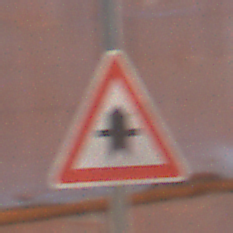
Verkehrszeichen: Vorfahrt
Umgebung: Outdoor, Nature
Tageszeit: MorningAfternoon
Wetter: Clear
Licht: Natural
Jahreszeit: Summer
Kontrast: HighContrast